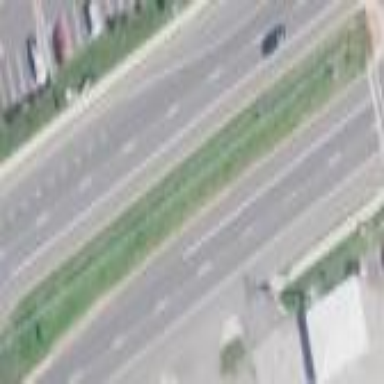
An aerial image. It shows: Traffic island covered with grass.